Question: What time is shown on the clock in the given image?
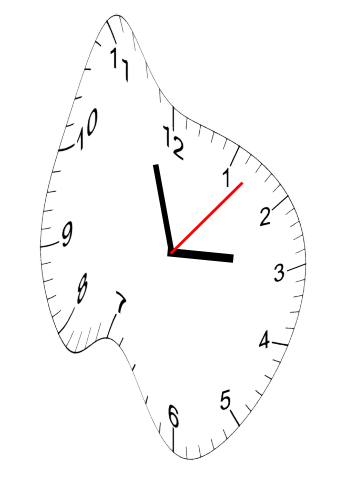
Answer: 02:57:07